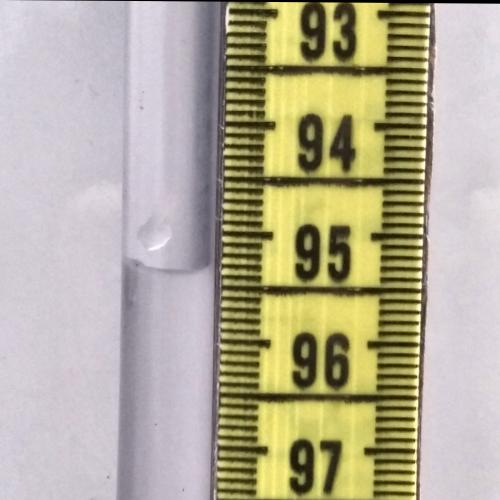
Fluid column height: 95.4 cm